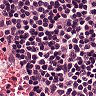
Metastatic tissue present: no